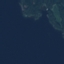
Land use / land cover: SeaLake